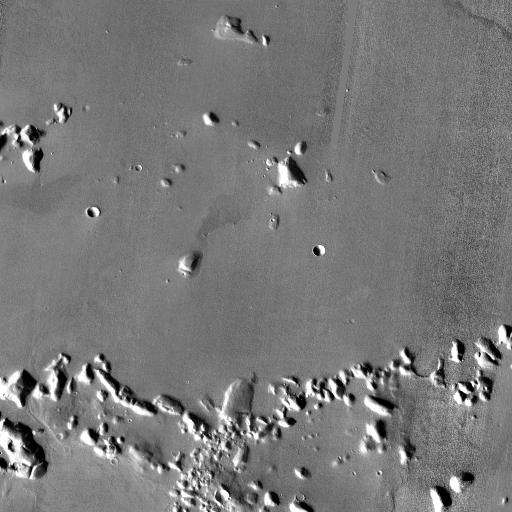
Crater classes present: Background, Other, Buried